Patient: sex F, age 60
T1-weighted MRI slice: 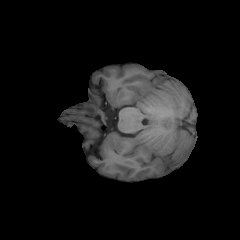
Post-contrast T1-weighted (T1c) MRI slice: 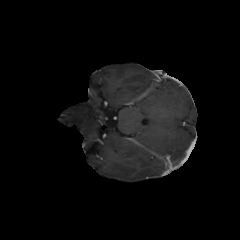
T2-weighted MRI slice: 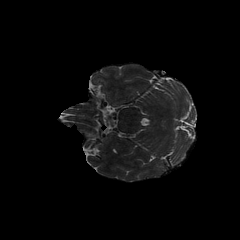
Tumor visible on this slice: no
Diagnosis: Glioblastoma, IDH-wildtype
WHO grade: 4